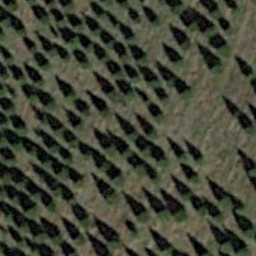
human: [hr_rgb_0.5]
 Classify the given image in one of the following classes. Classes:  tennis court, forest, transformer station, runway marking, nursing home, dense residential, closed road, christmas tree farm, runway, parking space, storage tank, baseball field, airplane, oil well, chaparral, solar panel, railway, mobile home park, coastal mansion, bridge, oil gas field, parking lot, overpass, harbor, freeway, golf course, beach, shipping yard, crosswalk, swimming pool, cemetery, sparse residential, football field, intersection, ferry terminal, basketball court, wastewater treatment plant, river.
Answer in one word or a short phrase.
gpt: christmas tree farm